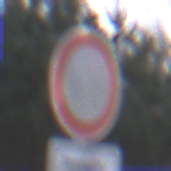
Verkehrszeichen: VerbotFahrzeugeAllerArt
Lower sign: BesondereFahrzeugeUndTransportgueter7
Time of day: MorningAfternoon
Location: Outdoor (Nature)
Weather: PartlyCloudy
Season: NotSpecified
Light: Natural